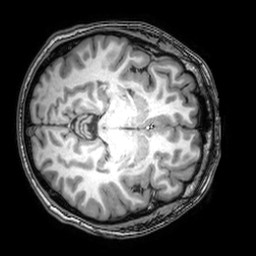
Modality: T1w
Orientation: axial
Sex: male
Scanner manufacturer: philips
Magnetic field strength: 3 T
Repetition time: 0.008112 s
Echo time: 0.00372 s